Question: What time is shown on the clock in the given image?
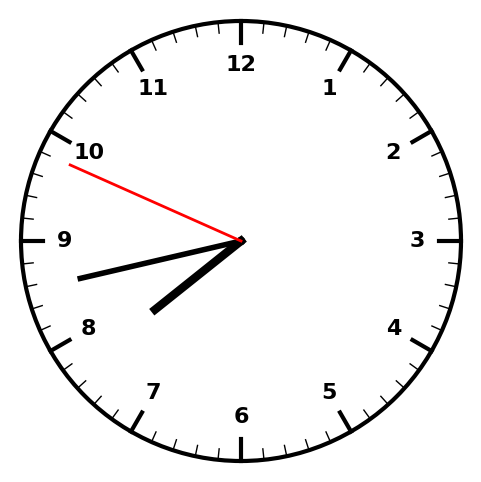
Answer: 07:42:49